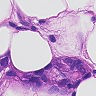
Metastatic tissue present: yes